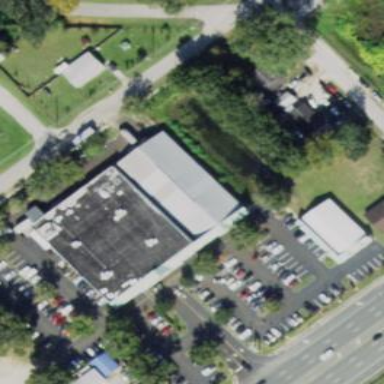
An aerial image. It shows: Commercial building.